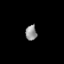
Tissue: lung
Cell type: Endothelial cells
Senescence score: 0.5602
Nuclear area (px): 169
Mean DAPI intensity: 145.041